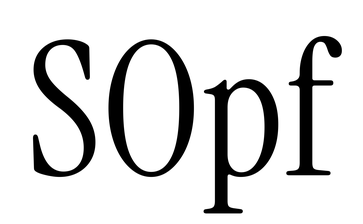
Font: InstrumentSerif-Regular